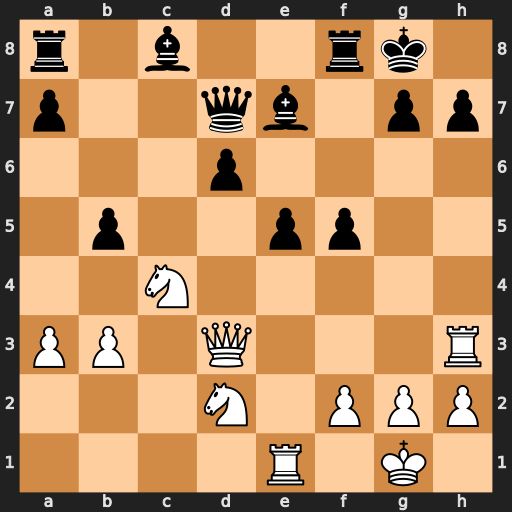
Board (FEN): r1b2rk1/p2qb1pp/3p4/1p2pp2/2N5/PP1Q3R/3N1PPP/4R1K1
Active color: w
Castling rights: -
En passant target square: -
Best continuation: Qd5+ Qe6 Qxa8